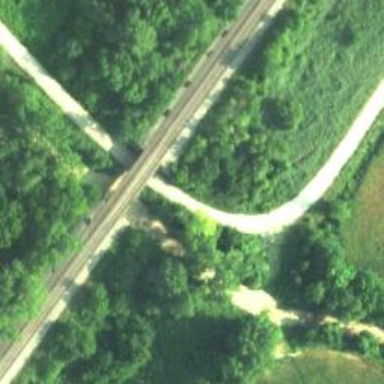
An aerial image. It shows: Railway track.